Question: What is the result of this measurement?
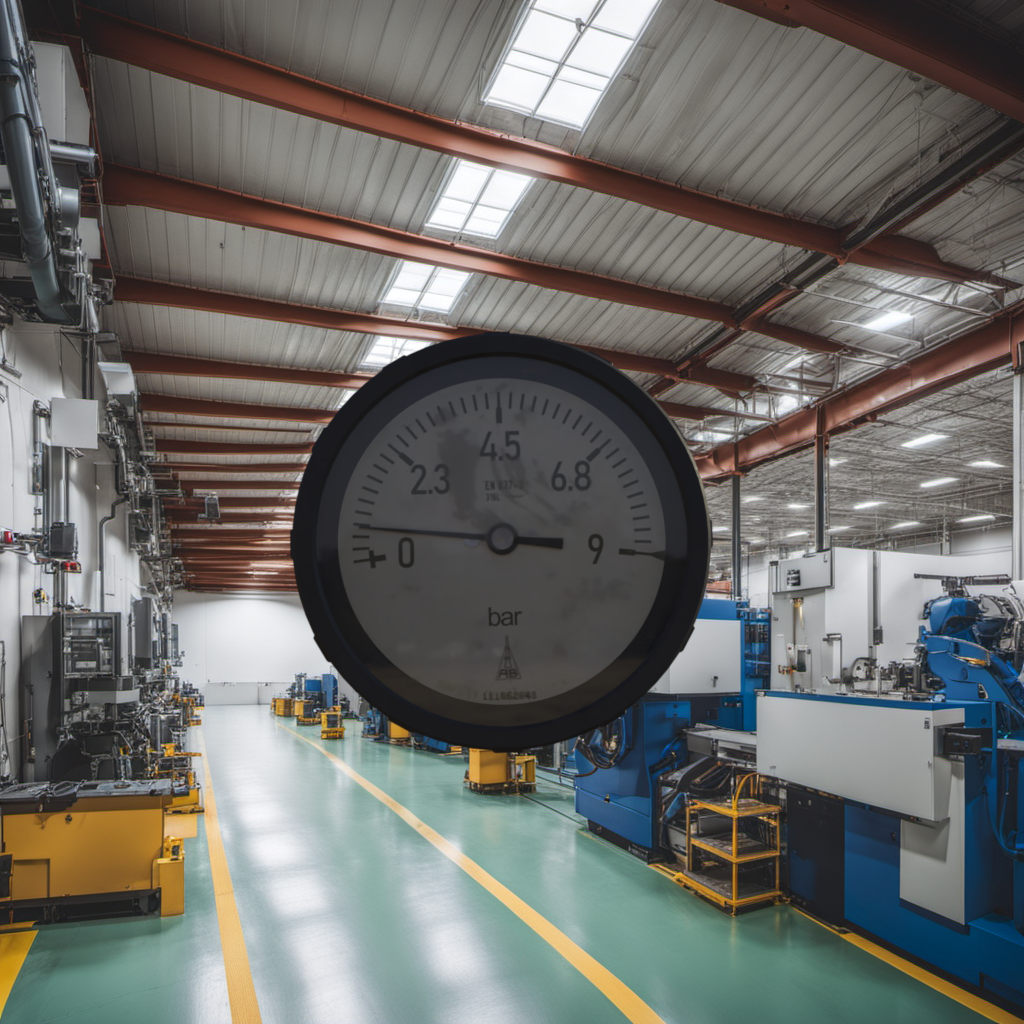
Answer: The result is 0.73
Question: What is the range of this measurement?
Answer: The range is from 0 to 9
Question: What is the minimum and maximum value of the measurement shown in the image?
Answer: The minimum value is 0 and the maximum value is 9